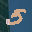
Label: 5